Question: In my app, I use a 'UITableView'
My problem is that I want to remove the last border of the last cell in 'UITableView'.
Please check the following image:

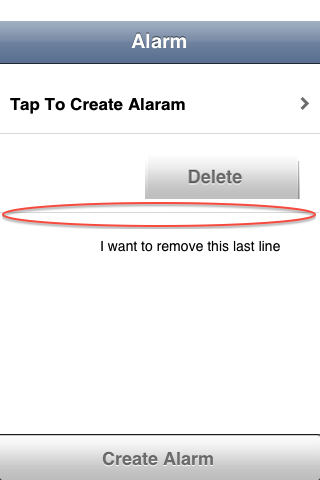
Answer: Updated on 9/14/15. My original answer become obsolete, but it is still a universal solution for all iOS versions:
You can hide 'tableView''s standard separator line, and add your custom line at the top of each cell. The easiest way to add custom separator is to add simple 'UIView' of 1px height:
'''
UIView* separatorLineView = [[UIView alloc] initWithFrame:CGRectMake(0, 0, cell.bounds.size.width, 1)];
separatorLineView.backgroundColor = [UIColor grayColor];
[cell.contentView addSubview:separatorLineView];
'''
To date, I subscribe to <URL>:
'''
self.tableView.tableFooterView = [[UIView alloc] initWithFrame:CGRectZero];
'''